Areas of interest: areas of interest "Parking Lot"
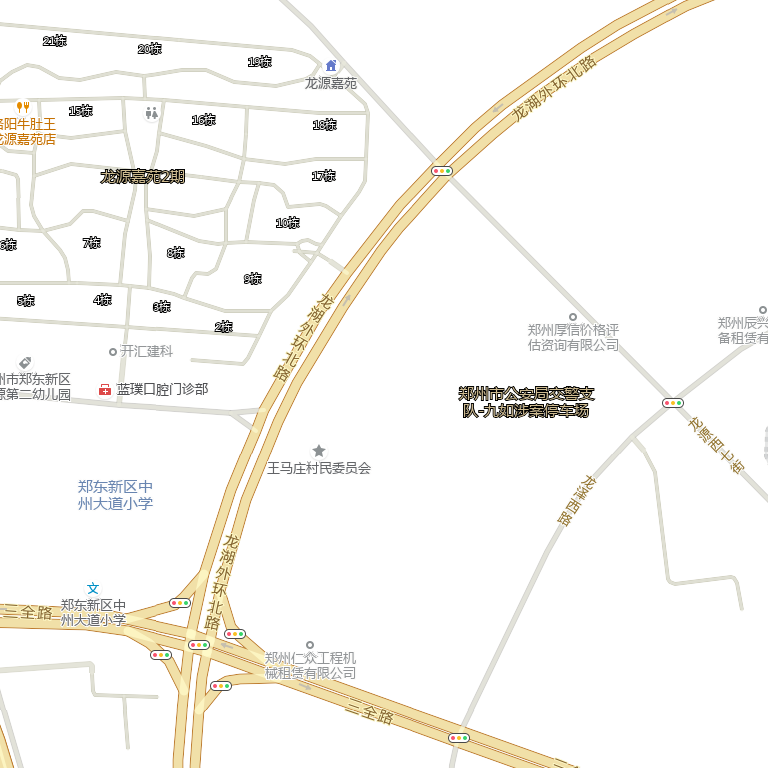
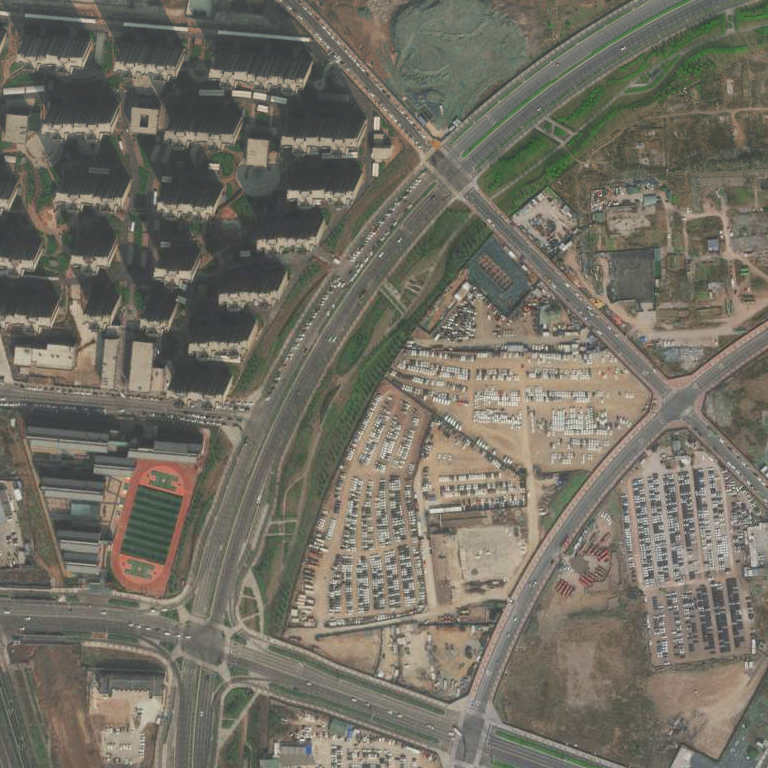